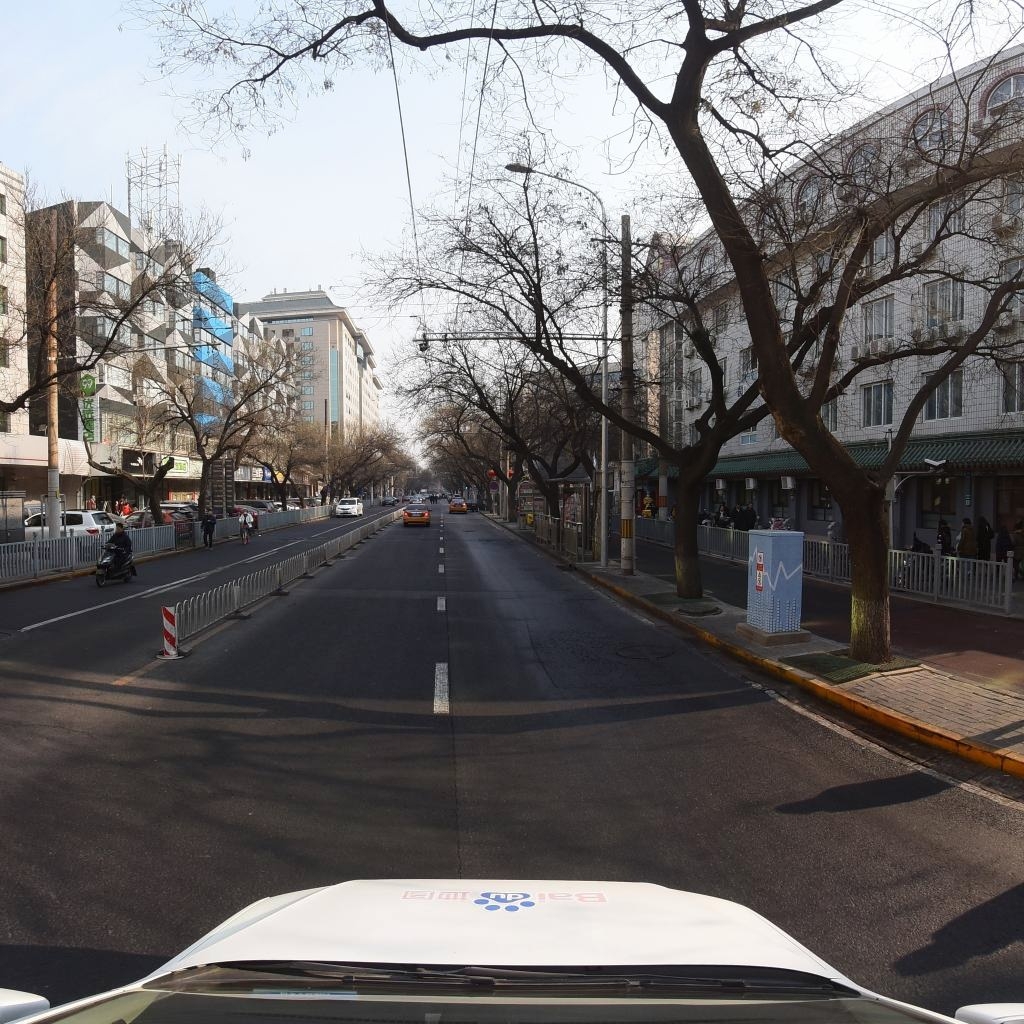
Region: Dongcheng
Road damage annotations: longitudinal crack, longitudinal crack, transverse crack, manhole cover, manhole cover